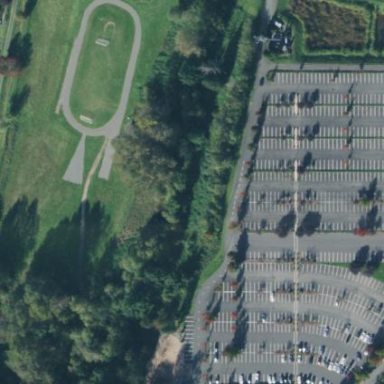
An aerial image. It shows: Parking area with asphalt surface designed for park and ride use.